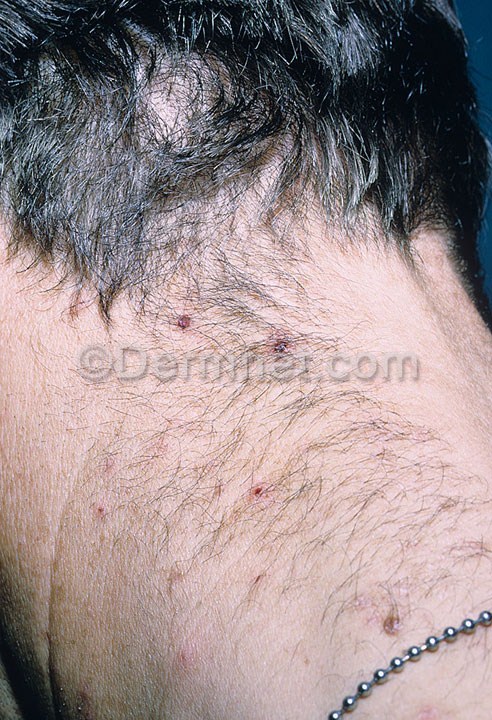
Disease: Bullous Disease Photos